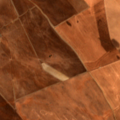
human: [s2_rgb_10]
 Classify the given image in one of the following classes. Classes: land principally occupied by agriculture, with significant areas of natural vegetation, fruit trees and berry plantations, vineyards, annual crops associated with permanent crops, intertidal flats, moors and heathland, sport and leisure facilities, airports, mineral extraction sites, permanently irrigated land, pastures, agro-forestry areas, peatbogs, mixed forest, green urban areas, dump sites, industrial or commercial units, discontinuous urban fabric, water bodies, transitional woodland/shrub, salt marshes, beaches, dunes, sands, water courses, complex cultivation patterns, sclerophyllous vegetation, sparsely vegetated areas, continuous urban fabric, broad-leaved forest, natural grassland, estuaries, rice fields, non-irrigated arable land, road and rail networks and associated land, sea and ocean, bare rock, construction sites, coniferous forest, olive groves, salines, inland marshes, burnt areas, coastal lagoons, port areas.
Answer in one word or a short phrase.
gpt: non-irrigated arable land